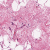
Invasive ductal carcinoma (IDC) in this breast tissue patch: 0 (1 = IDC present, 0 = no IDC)